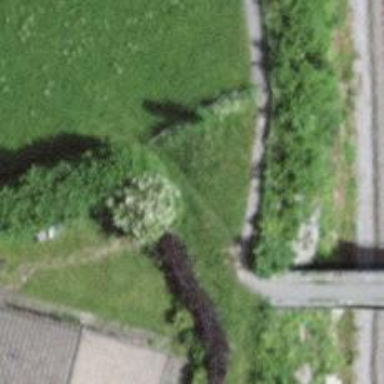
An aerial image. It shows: Gate.